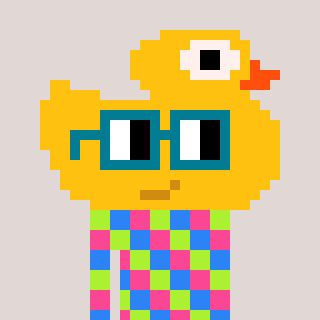
a pixel art character with square dark green glasses, a ducky-shaped head and a bege-colored body on a warm background